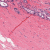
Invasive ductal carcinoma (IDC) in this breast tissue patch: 1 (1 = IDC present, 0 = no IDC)